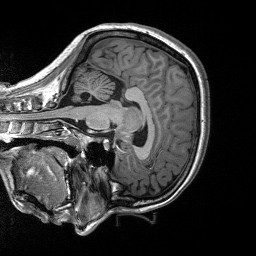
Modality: T1w
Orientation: sagittal
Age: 27
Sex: female
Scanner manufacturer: siemens
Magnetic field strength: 3 T
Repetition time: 2.53 s
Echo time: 0.00219 s